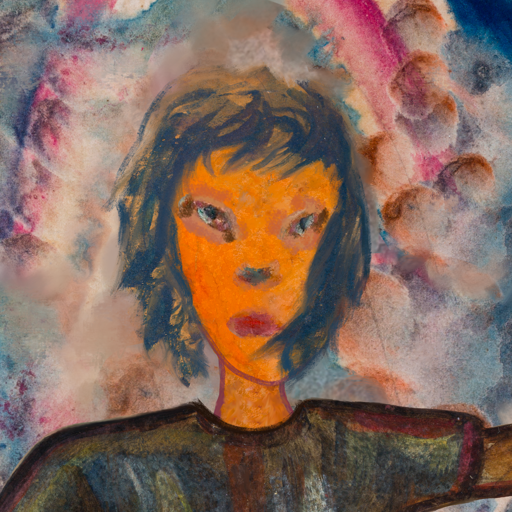
Background: Rupkatha, Head And Neck Front: Hypocrite, Face Front: Boggyland, Bust: Mosgoul, Hair Front: InTheSun, Head Accessory: Blank, Second Necklace: Blank, Necklace: Blank, Baby: Blank